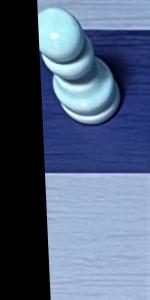
Label: Empty